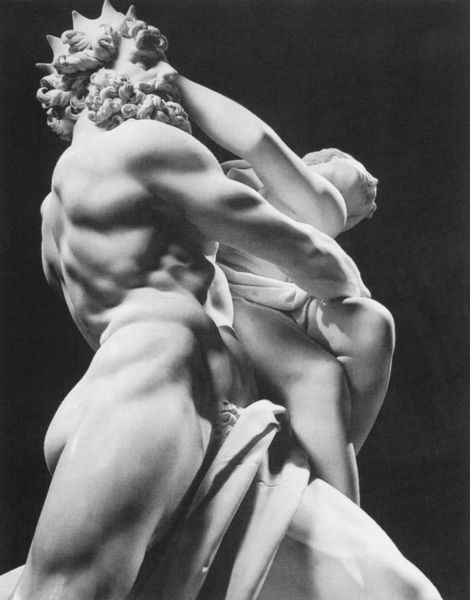
Titel: Raub der Proserpina
Künstler: Giovanni Lorenzo Bernini
Institution: Rom, Villa Borghese
Schlagwörter: mann, nackt, mädchen, frau, marmor, tuch, bart, haare, krone, locken, skulptur, statue, gewalt, muskeln, büste, tusch, jungfrau, raub, schamhaar, wehren